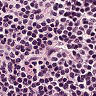
Metastatic tissue present: no